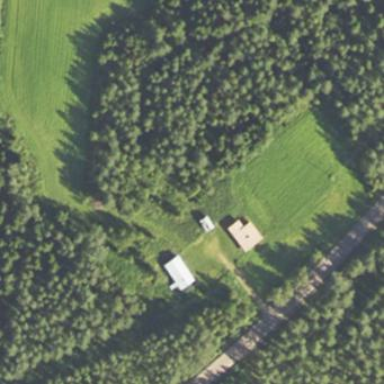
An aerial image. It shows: Isolated dwelling in remote location.